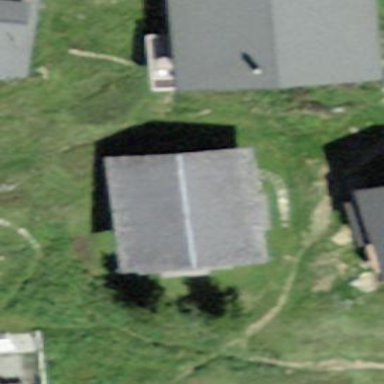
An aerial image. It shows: Part of building.